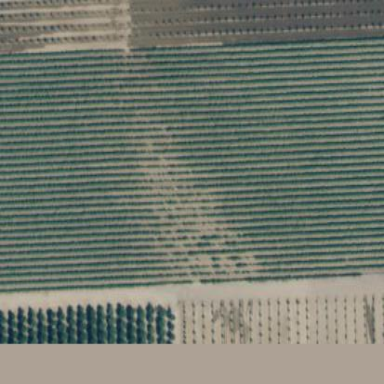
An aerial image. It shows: Vineyard with grape crops.